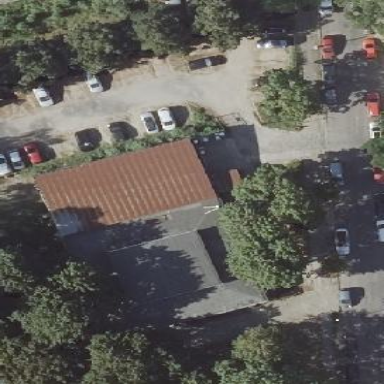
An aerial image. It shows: View of roof of building.